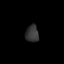
Tissue: lung
Cell type: Others
Senescence score: 0.2075
Nuclear area (px): 218
Mean DAPI intensity: 52.872